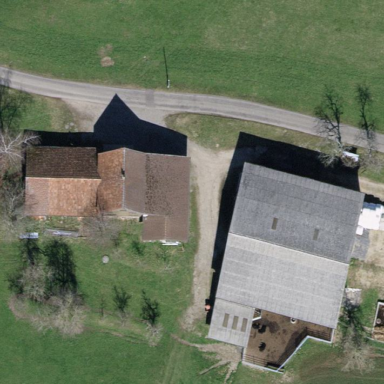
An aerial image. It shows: Farmyard area.